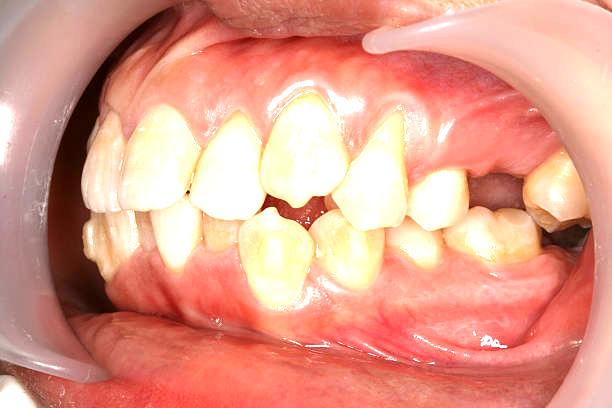
Condition: Gingivitis